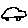
Label: car